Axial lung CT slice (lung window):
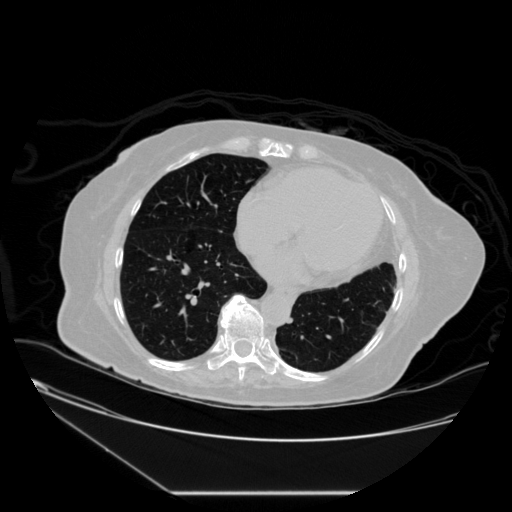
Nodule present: no